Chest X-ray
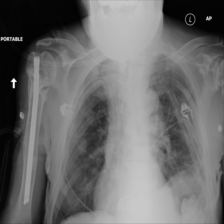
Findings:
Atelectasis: negative
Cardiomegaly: negative
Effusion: negative
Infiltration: negative
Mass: negative
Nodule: negative
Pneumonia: negative
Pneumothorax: negative
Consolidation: negative
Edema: negative
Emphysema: negative
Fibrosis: negative
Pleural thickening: negative
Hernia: negative